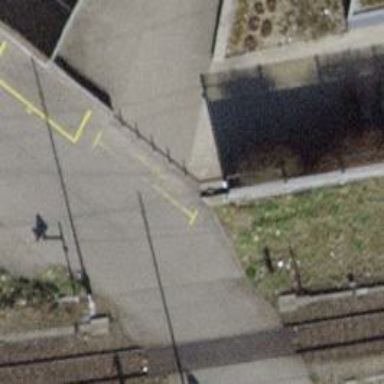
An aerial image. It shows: Bollard barrier.